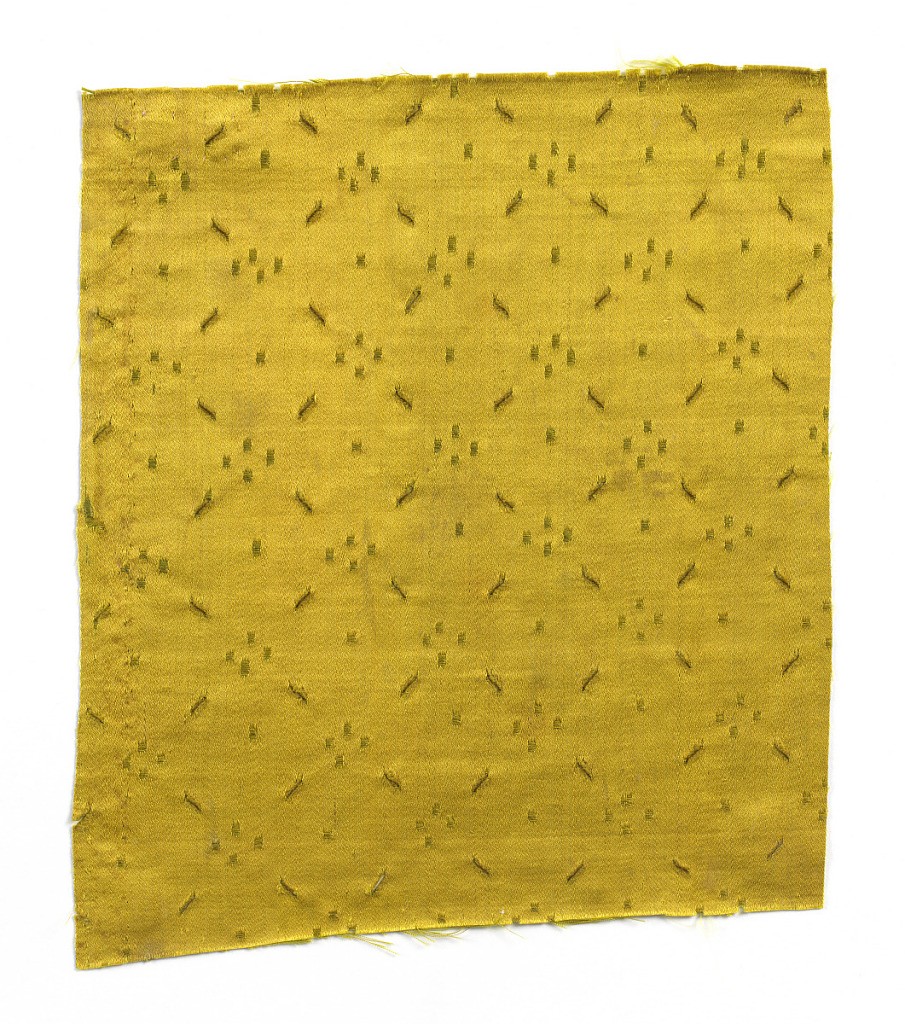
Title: Textile
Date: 16th century
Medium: silk Technique: slashed satin
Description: Olive green satin slashed in a pattern of intersecting diagonal lines.